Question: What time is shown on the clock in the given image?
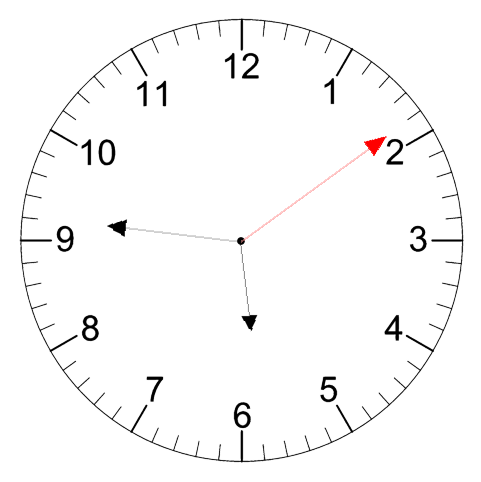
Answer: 05:46:09